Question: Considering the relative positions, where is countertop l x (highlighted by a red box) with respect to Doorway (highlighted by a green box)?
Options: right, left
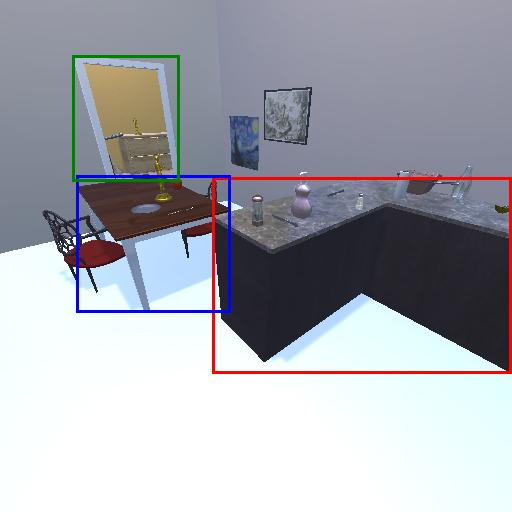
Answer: right